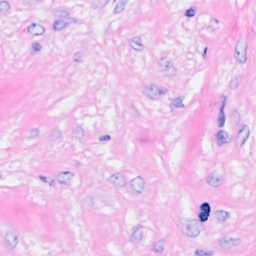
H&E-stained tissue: Breast